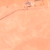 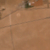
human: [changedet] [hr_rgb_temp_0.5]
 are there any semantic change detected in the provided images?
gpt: Some streets have been built near the existing road.